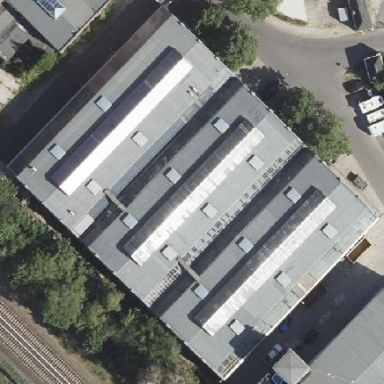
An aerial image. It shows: Industrial building.